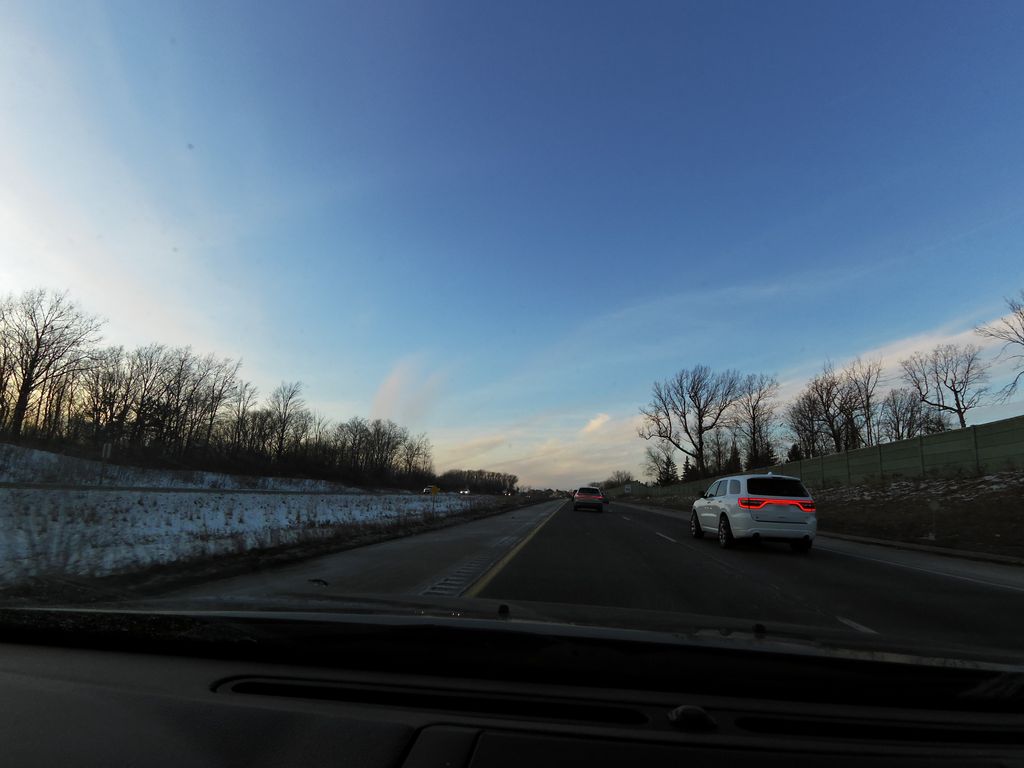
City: hamilton